Question: I was trying to add the header for the table by extending 'PdfPageEventHelper' class . so i was trying with 'onEndPage()' . I get the header right but the 'rowspan' attribute doesnt work for the table.
I am trying with the code below ,
'''
PdfPTable table1 = new PdfPTable(3);
try{
table1.setWidths(new int[]{15,20,20});
table1.setLockedWidth(true);
table1.setTotalWidth(700);
Image image = Image.getInstance("images.png");
PdfPCell cell = new PdfPCell(new Paragraph("{Month}", font3));
PdfPCell cell2 = new PdfPCell(image, false);
cell.setColspan(2);
cell.setBorder(PdfPCell.NO_BORDER);
cell.setHorizontalAlignment(Element.ALIGN_LEFT);
cell2.setBorder(PdfPCell.NO_BORDER);
cell2.setRowspan(2);
PdfPCell cell3 = new PdfPCell(new Paragraph("Mr Fname Lname", font3));
cell3.setColspan(2);
cell3.setBorder(PdfPCell.NO_BORDER);
cell3.setHorizontalAlignment(Element.ALIGN_LEFT);
table1.addCell(cell);
table1.addCell(cell2);
table1.addCell(cell3);
table1.writeSelectedRows(0, -1, 20 , 820, writer.getDirectContent());
}
'''
When i run the same code which you have provided me in the example, it prints the pdf like below,

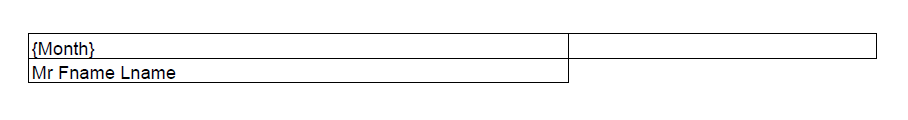
Answer: There are plenty of awkward lines in your code. For instance: you are defining properties for the default cell of the table, but you're not using the default cell anywhere: you are only using 'cell', 'cell2' and 'cell3'. These three cells are created using the 'PdfPCell' constructor, which means they don't inherit anything from the default cell.
If your allegation "it doesn't work" refers to the properties of the default cell, then your allegation is wrong: you don't use the default cell anywhere.
If you add the table using the 'writeSelectedRows()' method, it's not necessary to lock the width. You define a table width of 700, but are you sure 700 fits the widht of the page?
What is the size of your image? As you don't scale the image to fit the cell, it may exceed the size of the cell.
I've simplified your code removing all the useless code mentioned above and I ended up with the <URL> method" is not correct.
It doesn't make sense to define two columns and at the same time give all the cells in that column a colspan of two. It makes sense to reduce this to one column with normal cells.